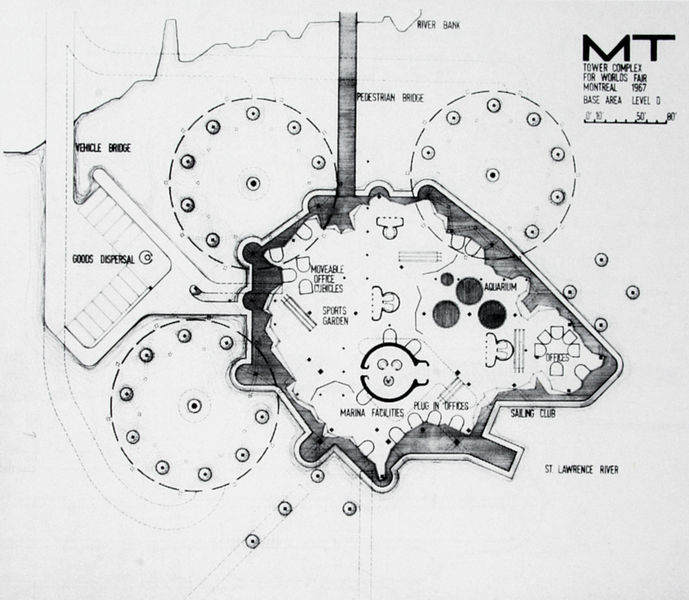
Titel: Montreal-Tower, Projekt, Grundriß Eingangsbereich
Künstler: Archigram
Schlagwörter: grau, schwarz, skizze, säulen, weiss, zeichnung, anlage, gebäude, architektur, rund, schrift, moderne, modern, mauer, treppe, wände, tusche, türme, festung, schraffur, schrafur, kreise, mauern, plan, grundriss, massstab